Field crop: maize
Growth stage: 2
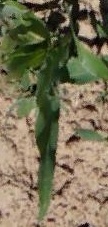
Species: maize